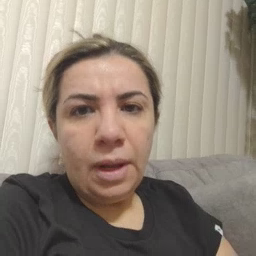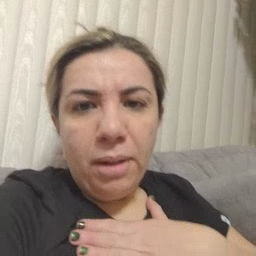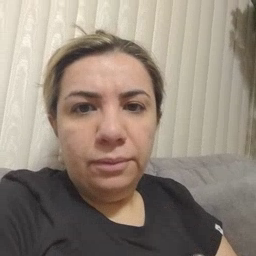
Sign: minemy